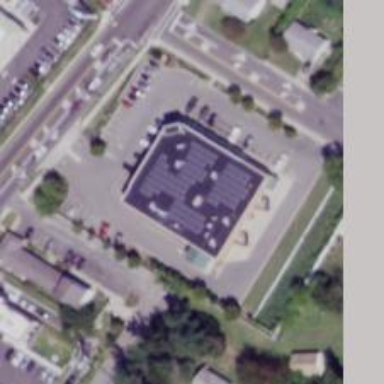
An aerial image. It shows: Pharmacy providing healthcare services.